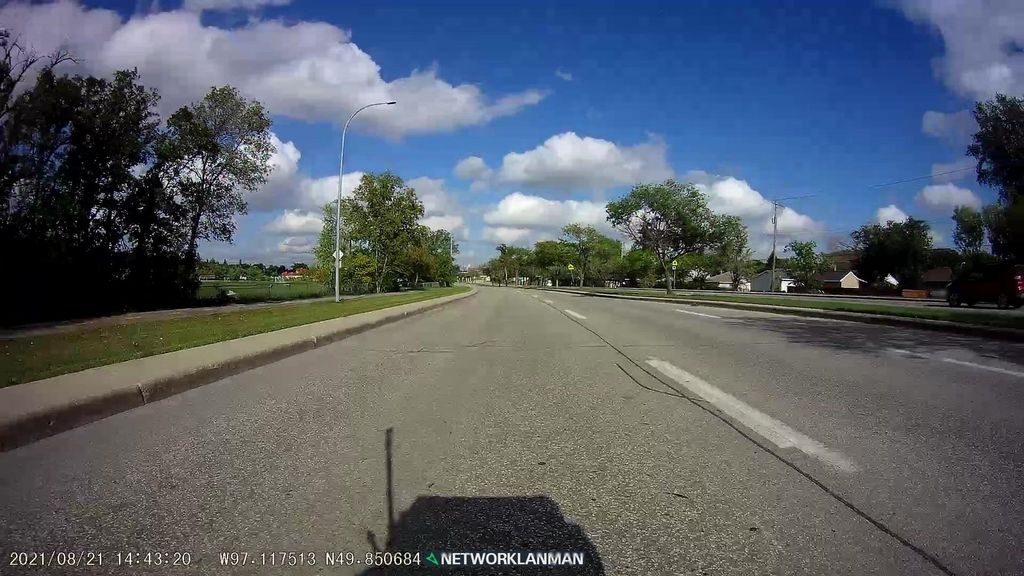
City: winnipeg